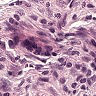
Metastatic tissue present: no